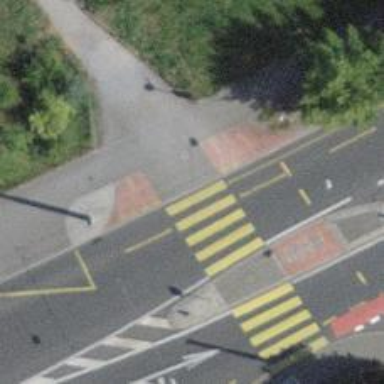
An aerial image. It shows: Kerb barrier.